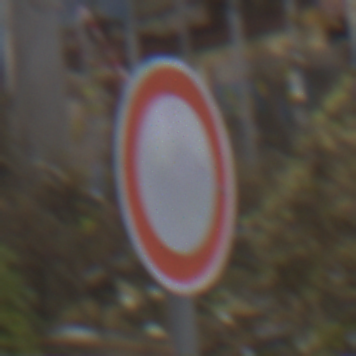
Verkehrszeichen: VerbotFahrzeugeAllerArt
Umgebung: Outdoor, Urban
Tageszeit: MorningAfternoon
Wetter: PartlyCloudy
Licht: Natural
Jahreszeit: NotSpecified
Kontrast: LowContrast